Question: I need to align the Facebook likes count box to the bottom of my Like Button for my website. Can any one help me with this?
I need to position or style the fb button as shown:

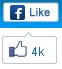
Answer: While you may scale the size to suit your needs, you may not modify the Like Button in any other way (such as by changing the design).
Please see the Facebook Like Button Usage section at <URL>.